Field crop: maize
Growth stage: 1
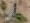
Species: atriplex